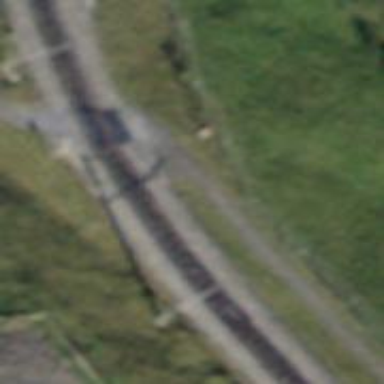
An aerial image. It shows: Railway crossing.